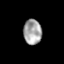
Tissue: skin
Cell type: Epithelial cells
Senescence score: 0.2481
Nuclear area (px): 447
Mean DAPI intensity: 164.38